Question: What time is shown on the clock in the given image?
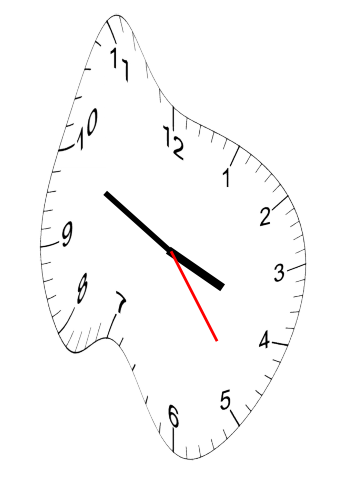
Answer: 03:49:24